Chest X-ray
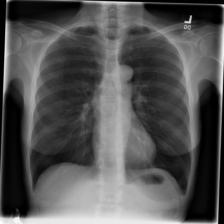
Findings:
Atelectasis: negative
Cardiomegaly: negative
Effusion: negative
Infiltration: negative
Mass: negative
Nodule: negative
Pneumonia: negative
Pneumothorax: negative
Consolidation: negative
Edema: negative
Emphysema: negative
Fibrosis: negative
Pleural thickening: negative
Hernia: negative